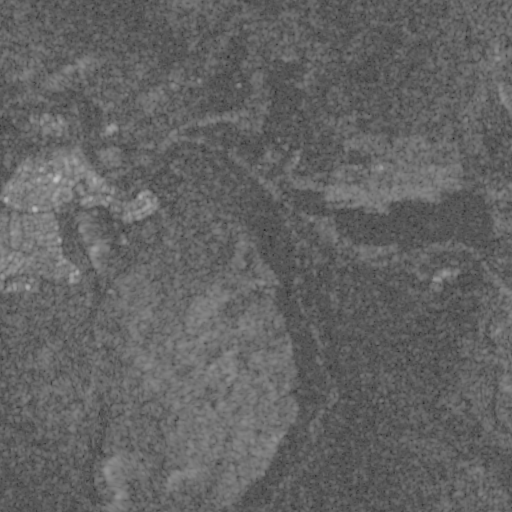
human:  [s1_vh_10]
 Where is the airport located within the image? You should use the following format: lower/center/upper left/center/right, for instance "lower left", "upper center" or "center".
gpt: The airport is located in the upper left of the image.
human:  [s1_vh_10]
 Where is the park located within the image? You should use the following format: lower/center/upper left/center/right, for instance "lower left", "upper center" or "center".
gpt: The park is located in the upper left of the image.
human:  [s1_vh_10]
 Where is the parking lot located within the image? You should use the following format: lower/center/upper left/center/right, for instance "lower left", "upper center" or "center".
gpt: The parking lot is located in the center left of the image.
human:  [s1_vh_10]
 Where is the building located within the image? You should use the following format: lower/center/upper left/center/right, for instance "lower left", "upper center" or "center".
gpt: The building is located in the center right of the image.
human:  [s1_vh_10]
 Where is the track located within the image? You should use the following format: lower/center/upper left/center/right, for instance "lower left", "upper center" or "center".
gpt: There is no track in the image.

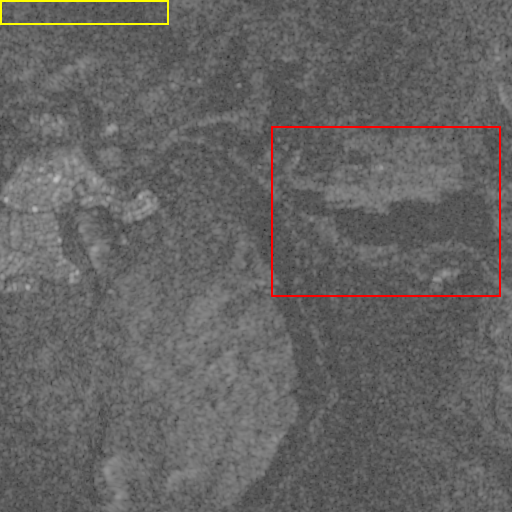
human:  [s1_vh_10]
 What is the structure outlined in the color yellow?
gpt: The structure outlined in yellow is an airport.
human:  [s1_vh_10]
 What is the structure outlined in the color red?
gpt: The structure outlined in red is a crop field.
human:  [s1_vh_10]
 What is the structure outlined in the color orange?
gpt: There is no orange outline.